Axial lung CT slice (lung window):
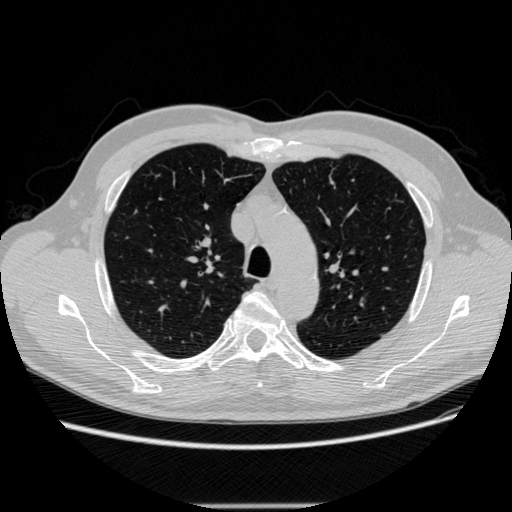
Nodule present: no